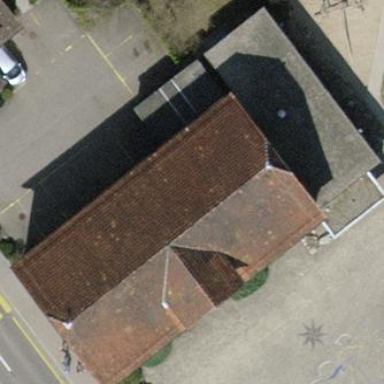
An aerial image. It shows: School building.